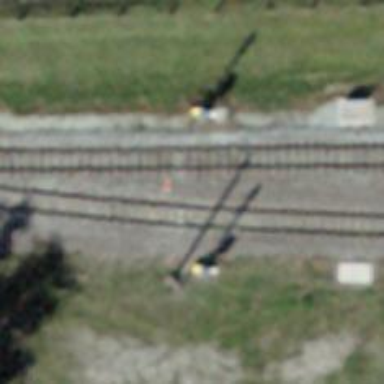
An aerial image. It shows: Railway signal.